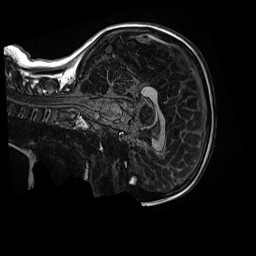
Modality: MP2RAGE
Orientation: sagittal
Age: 10
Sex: female
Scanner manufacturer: siemens
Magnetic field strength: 3 T
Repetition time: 4 s
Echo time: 0.00303 s